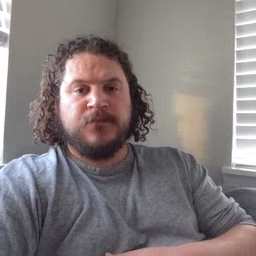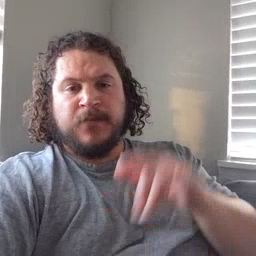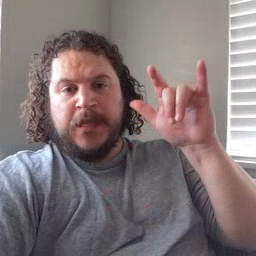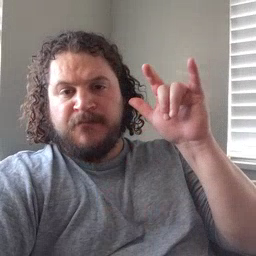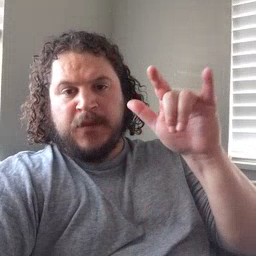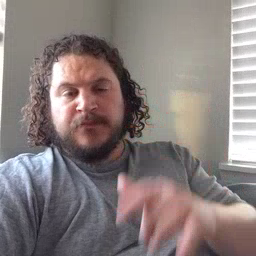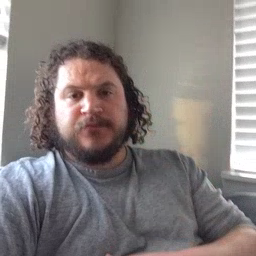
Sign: airplane